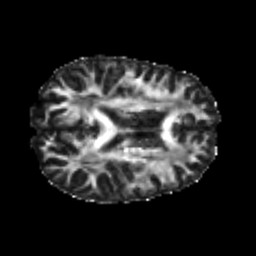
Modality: FA
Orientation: axial
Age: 20
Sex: male
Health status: healthy
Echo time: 0.074 s